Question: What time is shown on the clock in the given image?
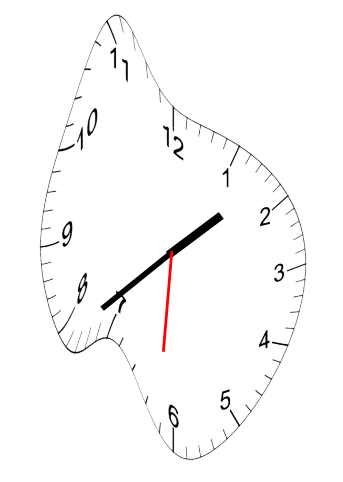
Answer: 01:38:31